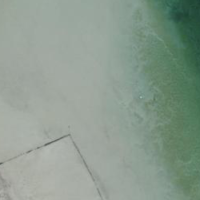
EUNIS habitat code: 14
Species observed at this site:
Phalacrocorax carbo
Mergus merganser
Larus michahellis
Cygnus olor